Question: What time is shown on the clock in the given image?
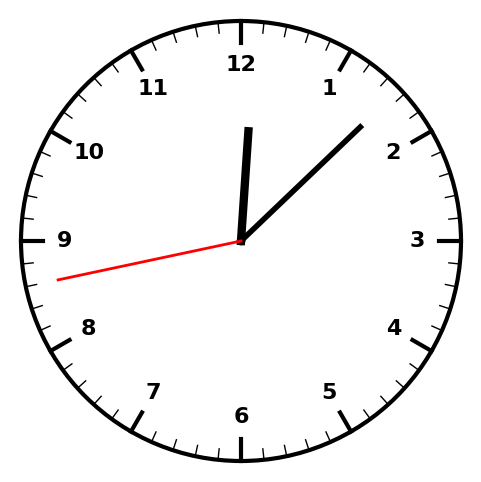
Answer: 12:07:43